Question: I haven't been able to find anything out there on aligning a widget from a RelativeLayout to a widget within a horizontal LinearLayout. Aligning from one layout to another is almost not even mentioned on the Internet. I thought my question might be easiest explained with a picture. Please pardon the crude drawing:

This really sums up what I'm trying to do. The green is a relative layout and the blue is a horizontal linear layout with each item having a width of 'match_parent' and a weight of '1' for equal distribution across the linear layout - the purpose of this is to take advantage of wider screens and landscape mode by expanding items B-E, the most important information in my application.
I have a statically-sized image (A) to the left of the linear layout. The linear layout is relatively-placed 5dp to the right of A. Items B-D have a rightMargin of 8dp for spacing. F is a pair of TextViews that are aligned to the start of A. G is a pair of TextViews that are aligned to the right of the screen.
What I want to do is:
- - -
I have tried aligning the alignEnd, alignToEnd, and alignRight of the relative layout widgets to the widgets in the linear layout, but Android Studio rejects that since they're not siblings in a RelativeLayout. I could do this programmatically and calculate it in a PreDrawListener (add width of A + 5dp + width of B), but I'd rather do it in the layout, if possible.
Here's my layout xml:
'''
<?xml version="1.0" encoding="utf-8"?>
<RelativeLayout
xmlns:android="http://schemas.android.com/apk/res/android"
android:layout_width="match_parent"
android:layout_height="210dp"
android:background="#FFFFFF">
<ImageView
android:id="@+id/imageView"
android:layout_width="150dp"
android:layout_height="150dp"
android:layout_alignParentLeft="true"
android:layout_alignParentStart="true"
android:layout_marginBottom="1dp"
android:layout_marginLeft="5dp"
android:layout_marginRight="5dp"
android:layout_marginTop="9dp"
android:cropToPadding="false"
android:src="@drawable/avatar"/>
<TextView
android:id="@+id/Name"
android:layout_width="wrap_content"
android:layout_height="31dp"
android:layout_marginLeft="5dp"
android:layout_marginTop="155dp"
android:ellipsize="end"
android:gravity="center_vertical|left"
android:paddingTop="3dp"
android:text="Name"
android:textColor="#000000"
android:textSize="22sp"/>
<TextView
android:id="@+id/id"
android:layout_width="150dp"
android:layout_height="24dp"
android:layout_marginLeft="5dp"
android:layout_marginTop="185dp"
android:ellipsize="end"
android:gravity="top|left"
android:paddingTop="-5dp"
android:text="ID"
android:textColor="#000000"
android:textSize="18sp"/>
<TextView
android:id="@+id/age"
android:layout_width="150dp"
android:layout_height="24dp"
android:layout_marginLeft="155dp"
android:layout_marginTop="185dp"
android:ellipsize="end"
android:gravity="top|left"
android:paddingTop="-5dp"
android:text="Age"
android:textColor="#000000"
android:textSize="18sp"/>
<LinearLayout
android:layout_width="match_parent"
android:layout_height="159dp"
android:layout_marginLeft="160dp"
android:orientation="horizontal">
<LinearLayout
android:layout_width="match_parent"
android:layout_height="match_parent"
android:layout_marginRight="8dp"
android:layout_weight="1"
android:orientation="vertical">
<TextView
android:id="@+id/pTitle"
android:layout_width="match_parent"
android:layout_height="30dp"
android:gravity="center"
android:text="Title"
android:textColor="#ffffffff"
android:textSize="14sp"
android:textStyle="bold"/>
<com.github.mikephil.charting.charts.LineChart
android:id="@+id/chart1"
android:layout_width="match_parent"
android:layout_height="match_parent"/>
</LinearLayout>
<LinearLayout
android:layout_width="match_parent"
android:layout_height="match_parent"
android:layout_marginRight="8dp"
android:layout_weight="1"
android:orientation="vertical">
<TextView
android:id="@+id/rTitle"
android:layout_width="match_parent"
android:layout_height="30dp"
android:gravity="center"
android:text="Title"
android:textColor="#ffffffff"
android:textSize="14sp"
android:textStyle="bold"/>
<com.github.mikephil.charting.charts.LineChart
android:id="@+id/chart2"
android:layout_width="match_parent"
android:layout_height="match_parent"/>
</LinearLayout>
<LinearLayout
android:layout_width="match_parent"
android:layout_height="match_parent"
android:layout_marginRight="8dp"
android:layout_weight="1"
android:orientation="vertical">
<TextView
android:id="@+id/hTitle"
android:layout_width="match_parent"
android:layout_height="30dp"
android:gravity="center"
android:text="Title"
android:textColor="#ffffffff"
android:textSize="14sp"
android:textStyle="bold"/>
<com.github.mikephil.charting.charts.LineChart
android:id="@+id/chart3"
android:layout_width="match_parent"
android:layout_height="match_parent"/>
</LinearLayout>
<LinearLayout
android:layout_width="match_parent"
android:layout_height="match_parent"
android:layout_weight="1"
android:orientation="vertical">
<TextView
android:id="@+id/sTitle"
android:layout_width="match_parent"
android:layout_height="30dp"
android:gravity="center"
android:text="Title"
android:textColor="#ffffffff"
android:textSize="14sp"
android:textStyle="bold"/>
<com.github.mikephil.charting.charts.LineChart
android:id="@+id/chart4"
android:layout_width="match_parent"
android:layout_height="match_parent"/>
</LinearLayout>
</LinearLayout>
</RelativeLayout>
'''
Is this possible? Thanks.
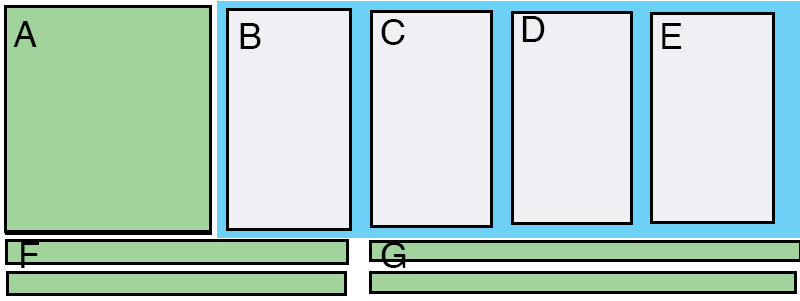
Answer: OK, here's how I solved it:
'''
// Pre-Draw Task
ViewTreeObserver userImageVTO = userImage.getViewTreeObserver();
userImageVTO.addOnPreDrawListener( new ViewTreeObserver.OnPreDrawListener() {
public boolean onPreDraw() {
// Set Alignment Widths
name.setWidth( imageView.getWidth() + ( ( imageView.getWidth() / 150 ) * 5 ) + chart1.getWidth() ); // Get the Pixel Density (Since Image is 150dp) for 5dp of Padding
age.setWidth( chart1.getWidth() );
return true;
}
});
'''
This is in my custom ListAdapter's getView(). I calculated the width of F with the known-sized imageView (150dp square) and padding (5dp) plus the retrieved width of chart1. Then, in the XML I added this to G:
'''
android:layout_toRightOf="@id/age"
android:layout_marginLeft="8dp"
'''
That allows G to expand/contract on rotation since it's set to always be 8dp to the right of F.